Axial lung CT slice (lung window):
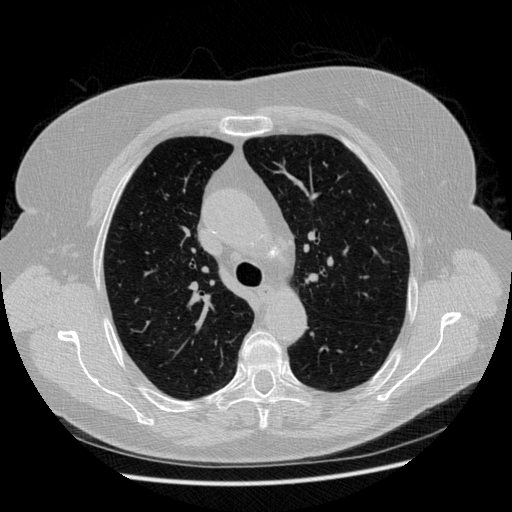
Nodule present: no